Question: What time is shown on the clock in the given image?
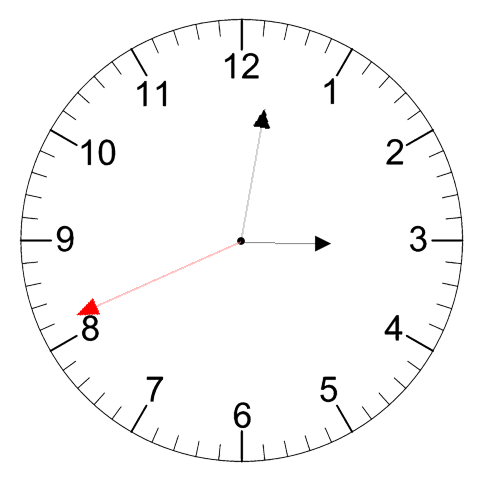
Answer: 03:01:41